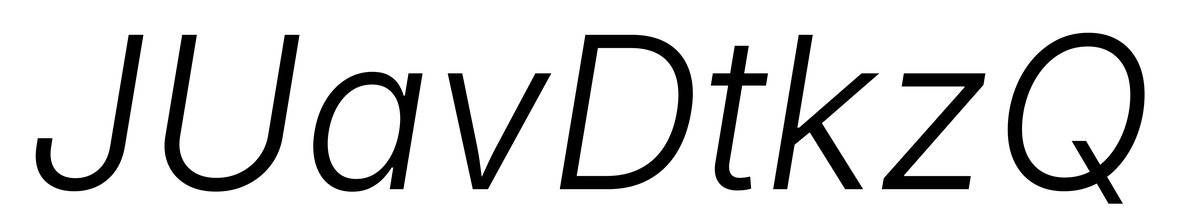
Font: Inter-Italic_Light_Italic